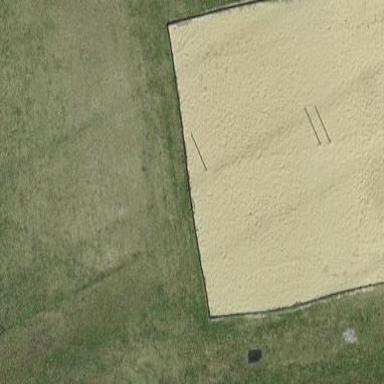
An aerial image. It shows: Sandy pitch designated for beach volleyball.